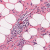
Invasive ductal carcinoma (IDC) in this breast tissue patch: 1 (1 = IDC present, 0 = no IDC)